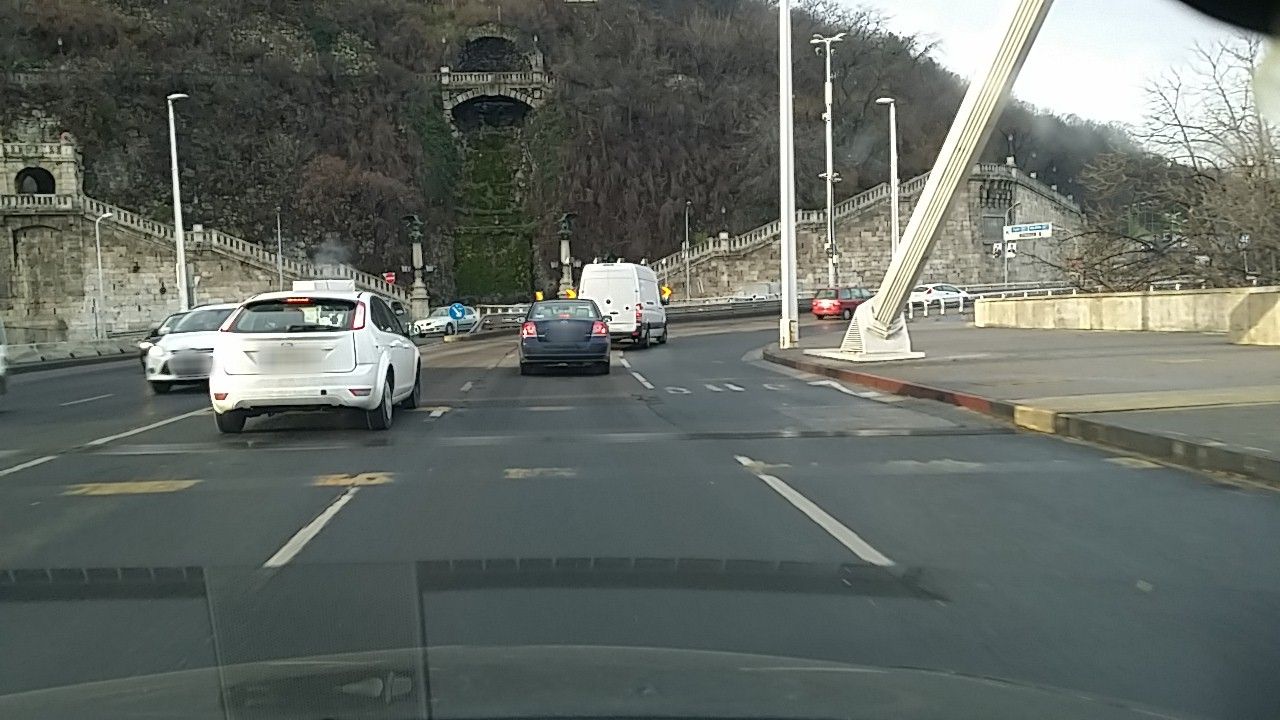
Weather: cloudy
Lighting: day
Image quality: slightly poor
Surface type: driving surface
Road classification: secondary, primary_link
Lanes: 1
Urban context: urban centre
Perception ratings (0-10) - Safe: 6.89, Lively: 5.03, Beautiful: 5.66, Boring: 8.69, Depressing: 4.45, Wealthy: 4.22